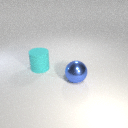
large cyan rubber cylinder to the left of large blue metal sphere